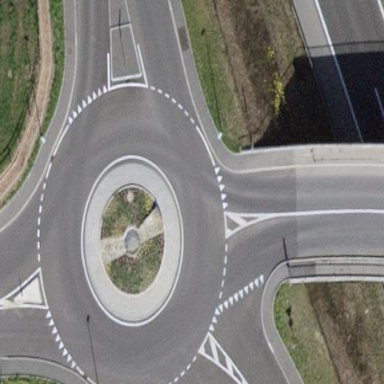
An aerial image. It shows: Tertiary road made of asphalt leading to roundabout junction.